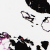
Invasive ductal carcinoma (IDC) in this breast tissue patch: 0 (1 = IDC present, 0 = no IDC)